Question: First of all. Thanks to everybody this place is awesome and full of people willing to help ;)
My question: I've created a function using Realtime Database to update the same time three values from three different children in the same table. And it works perfectly well if I update just one of them.
To launch the function the user can update from none to all three values together but the problem is that when the user modify more than one of the value firebase keep in a death loop updating the values continuously
My DB

My function is here:
'''
private fun guardarTokens () {
referenciaBD2 = FirebaseDatabase.getInstance().getReference("TipoUsuario")
val tipoUsuarioDatos = HashMap<String, Any>()
referenciaBD2.addValueEventListener(object : ValueEventListener {
override fun onDataChange(snapshot: DataSnapshot) {
if (snapshot.exists()) {
for (snapshot in snapshot.children) {
val tipoUsuarioInfo = snapshot.getValue(TipoUsuario::class.java)
if (tipoUsuarioInfo!!.descripcionUsuario == "usuario")
tipoUsuarioDatos["tuid"] = binding.etTokenAlumno.text.toString()
if (tipoUsuarioInfo!!.descripcionUsuario == "profesor")
tipoUsuarioDatos["tuid"] = binding.etTokenProfesor.text.toString()
if (tipoUsuarioInfo!!.descripcionUsuario == "administrador")
tipoUsuarioDatos["tuid"] = binding.etTokenAdmin.text.toString()
snapshot.ref.updateChildren(tipoUsuarioDatos)
}
}
}
override fun onCancelled(error: DatabaseError) {
}
})
}
'''
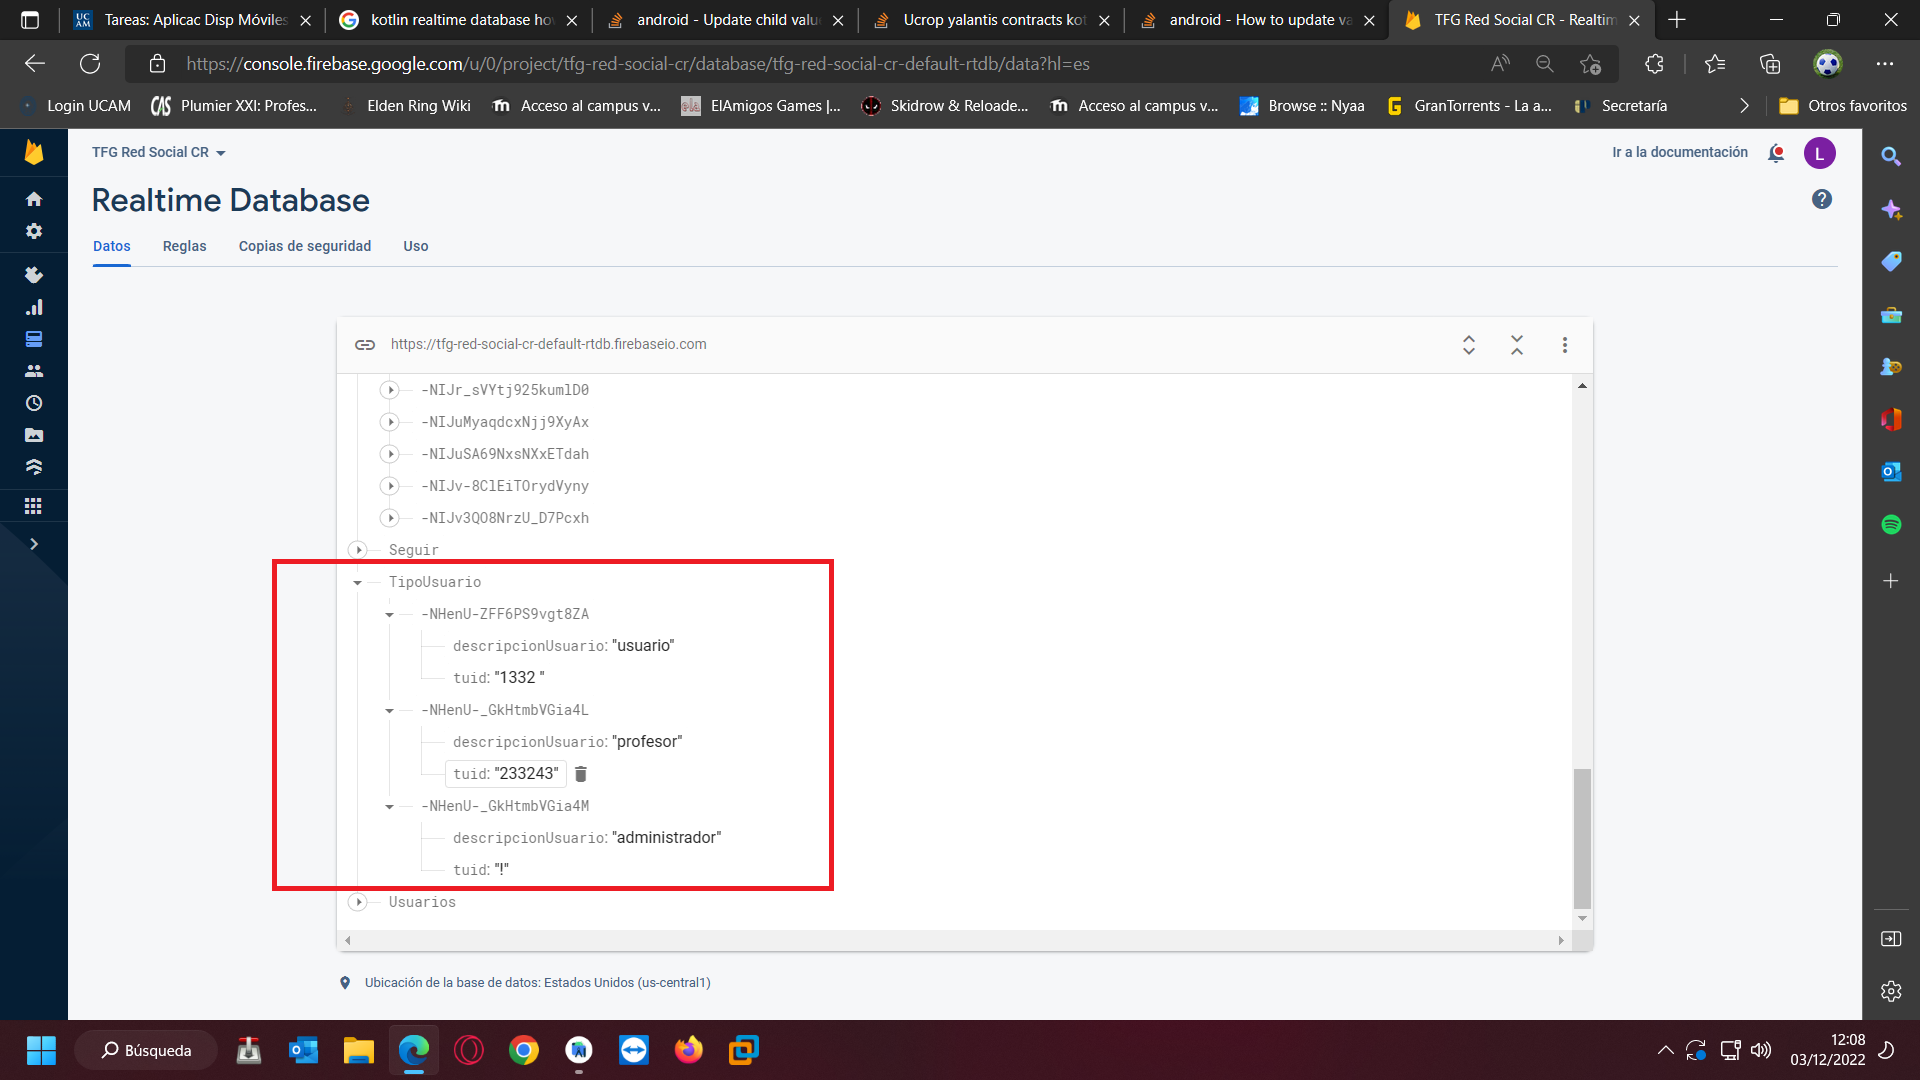
Answer: That's not how you should update a specific element in the Realtime Database. What you're actually doing, you're downloading the entire 'TipoUsuario' node on the client in order to perform a verification. That is considered a waste of resources and bandwidth. What you should do instead, is to perform a query and get only the data you are interested in:
'''
referenciaBD2 = FirebaseDatabase.getInstance().getReference("TipoUsuario")
val queryByUsuario = referenciaBD2.orderByChild("descripcionUsuario").equalTo("usuario")
val tipoUsuarioDatos = HashMap<String, Any>()
queryByUsuario.addListenerForSingleValueEvent(object : ValueEventListener {
override fun onDataChange(snapshot: DataSnapshot) {
if (snapshot.exists()) {
for (snapshot in snapshot.children) {
val tipoUsuarioInfo = snapshot.getValue(TipoUsuario::class.java)
tipoUsuarioDatos["tuid"] = binding.etTokenAlumno.text.toString()
snapshot.ref.updateChildren(tipoUsuarioDatos)
}
}
}
override fun onCancelled(error: DatabaseError) {
Log.d("TAG", error.getMessage()) //Never ignore potential errors!
}
})
'''
In this way, the query will return the children where the 'descripcionUsuario' field holds the value of 'usuario'.